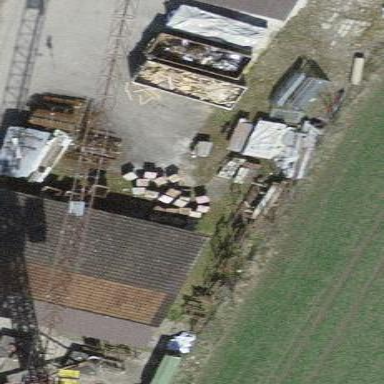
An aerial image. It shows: Warehouse.